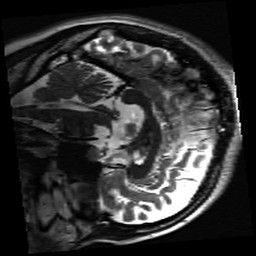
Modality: inplaneT2
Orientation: sagittal